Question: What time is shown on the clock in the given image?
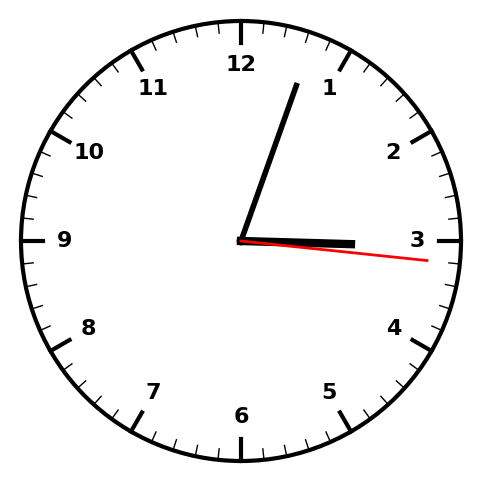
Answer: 03:03:16